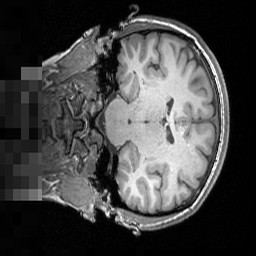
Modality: T1w
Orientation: coronal
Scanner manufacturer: siemens
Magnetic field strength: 3 T
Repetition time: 1.5 s
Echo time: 0.00291 s